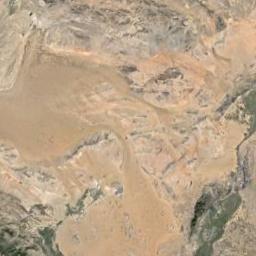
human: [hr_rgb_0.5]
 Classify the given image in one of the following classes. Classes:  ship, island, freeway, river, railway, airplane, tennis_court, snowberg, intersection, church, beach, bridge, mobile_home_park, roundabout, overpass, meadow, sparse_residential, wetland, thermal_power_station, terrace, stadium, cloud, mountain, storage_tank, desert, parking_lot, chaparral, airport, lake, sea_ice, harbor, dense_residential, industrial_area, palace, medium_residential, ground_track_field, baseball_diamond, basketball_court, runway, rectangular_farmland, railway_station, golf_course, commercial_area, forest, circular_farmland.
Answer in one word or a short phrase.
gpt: desert